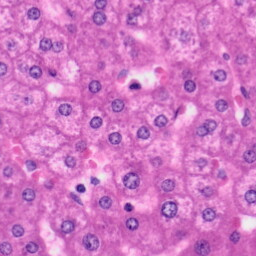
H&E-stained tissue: Liver